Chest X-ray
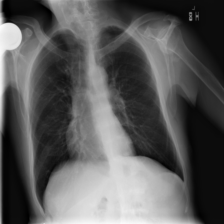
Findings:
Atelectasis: negative
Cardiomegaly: negative
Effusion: negative
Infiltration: negative
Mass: negative
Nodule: negative
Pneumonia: negative
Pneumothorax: negative
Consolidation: negative
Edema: negative
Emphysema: negative
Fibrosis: negative
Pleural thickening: negative
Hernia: negative